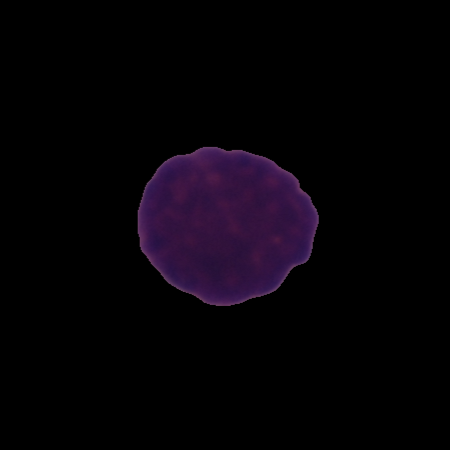
Label: healthy